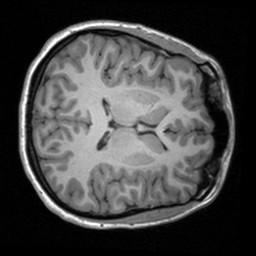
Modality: T1w
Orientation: axial
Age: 23
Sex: female
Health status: healthy
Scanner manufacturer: siemens
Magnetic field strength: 3 T
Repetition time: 1.9 s
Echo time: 0.00226 s